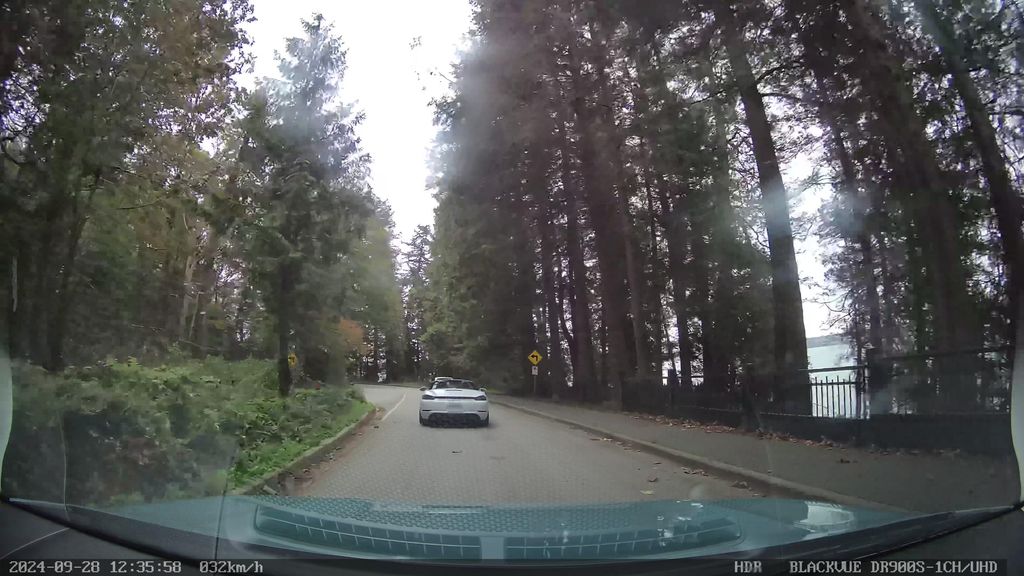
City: vancouver